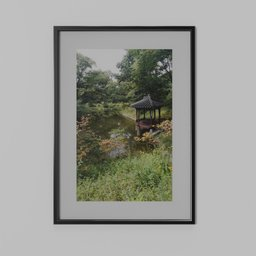
Label: decoration